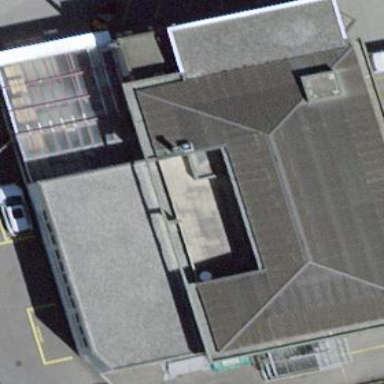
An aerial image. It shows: Office building with hipped roof.